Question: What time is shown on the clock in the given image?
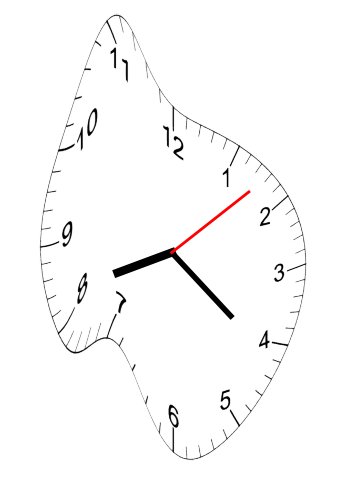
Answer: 08:21:08